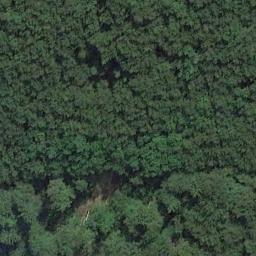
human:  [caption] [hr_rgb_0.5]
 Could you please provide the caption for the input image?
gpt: The forest has a lot of dense dark green trees .

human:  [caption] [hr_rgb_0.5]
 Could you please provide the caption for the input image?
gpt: The forest is full of green trees .

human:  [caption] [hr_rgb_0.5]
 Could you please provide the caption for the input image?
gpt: This is a dense forest .

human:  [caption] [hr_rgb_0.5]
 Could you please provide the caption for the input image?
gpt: Many dense green trees are in a forest .

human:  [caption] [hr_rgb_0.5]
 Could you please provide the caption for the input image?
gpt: A dense forest with many green trees .